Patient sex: F
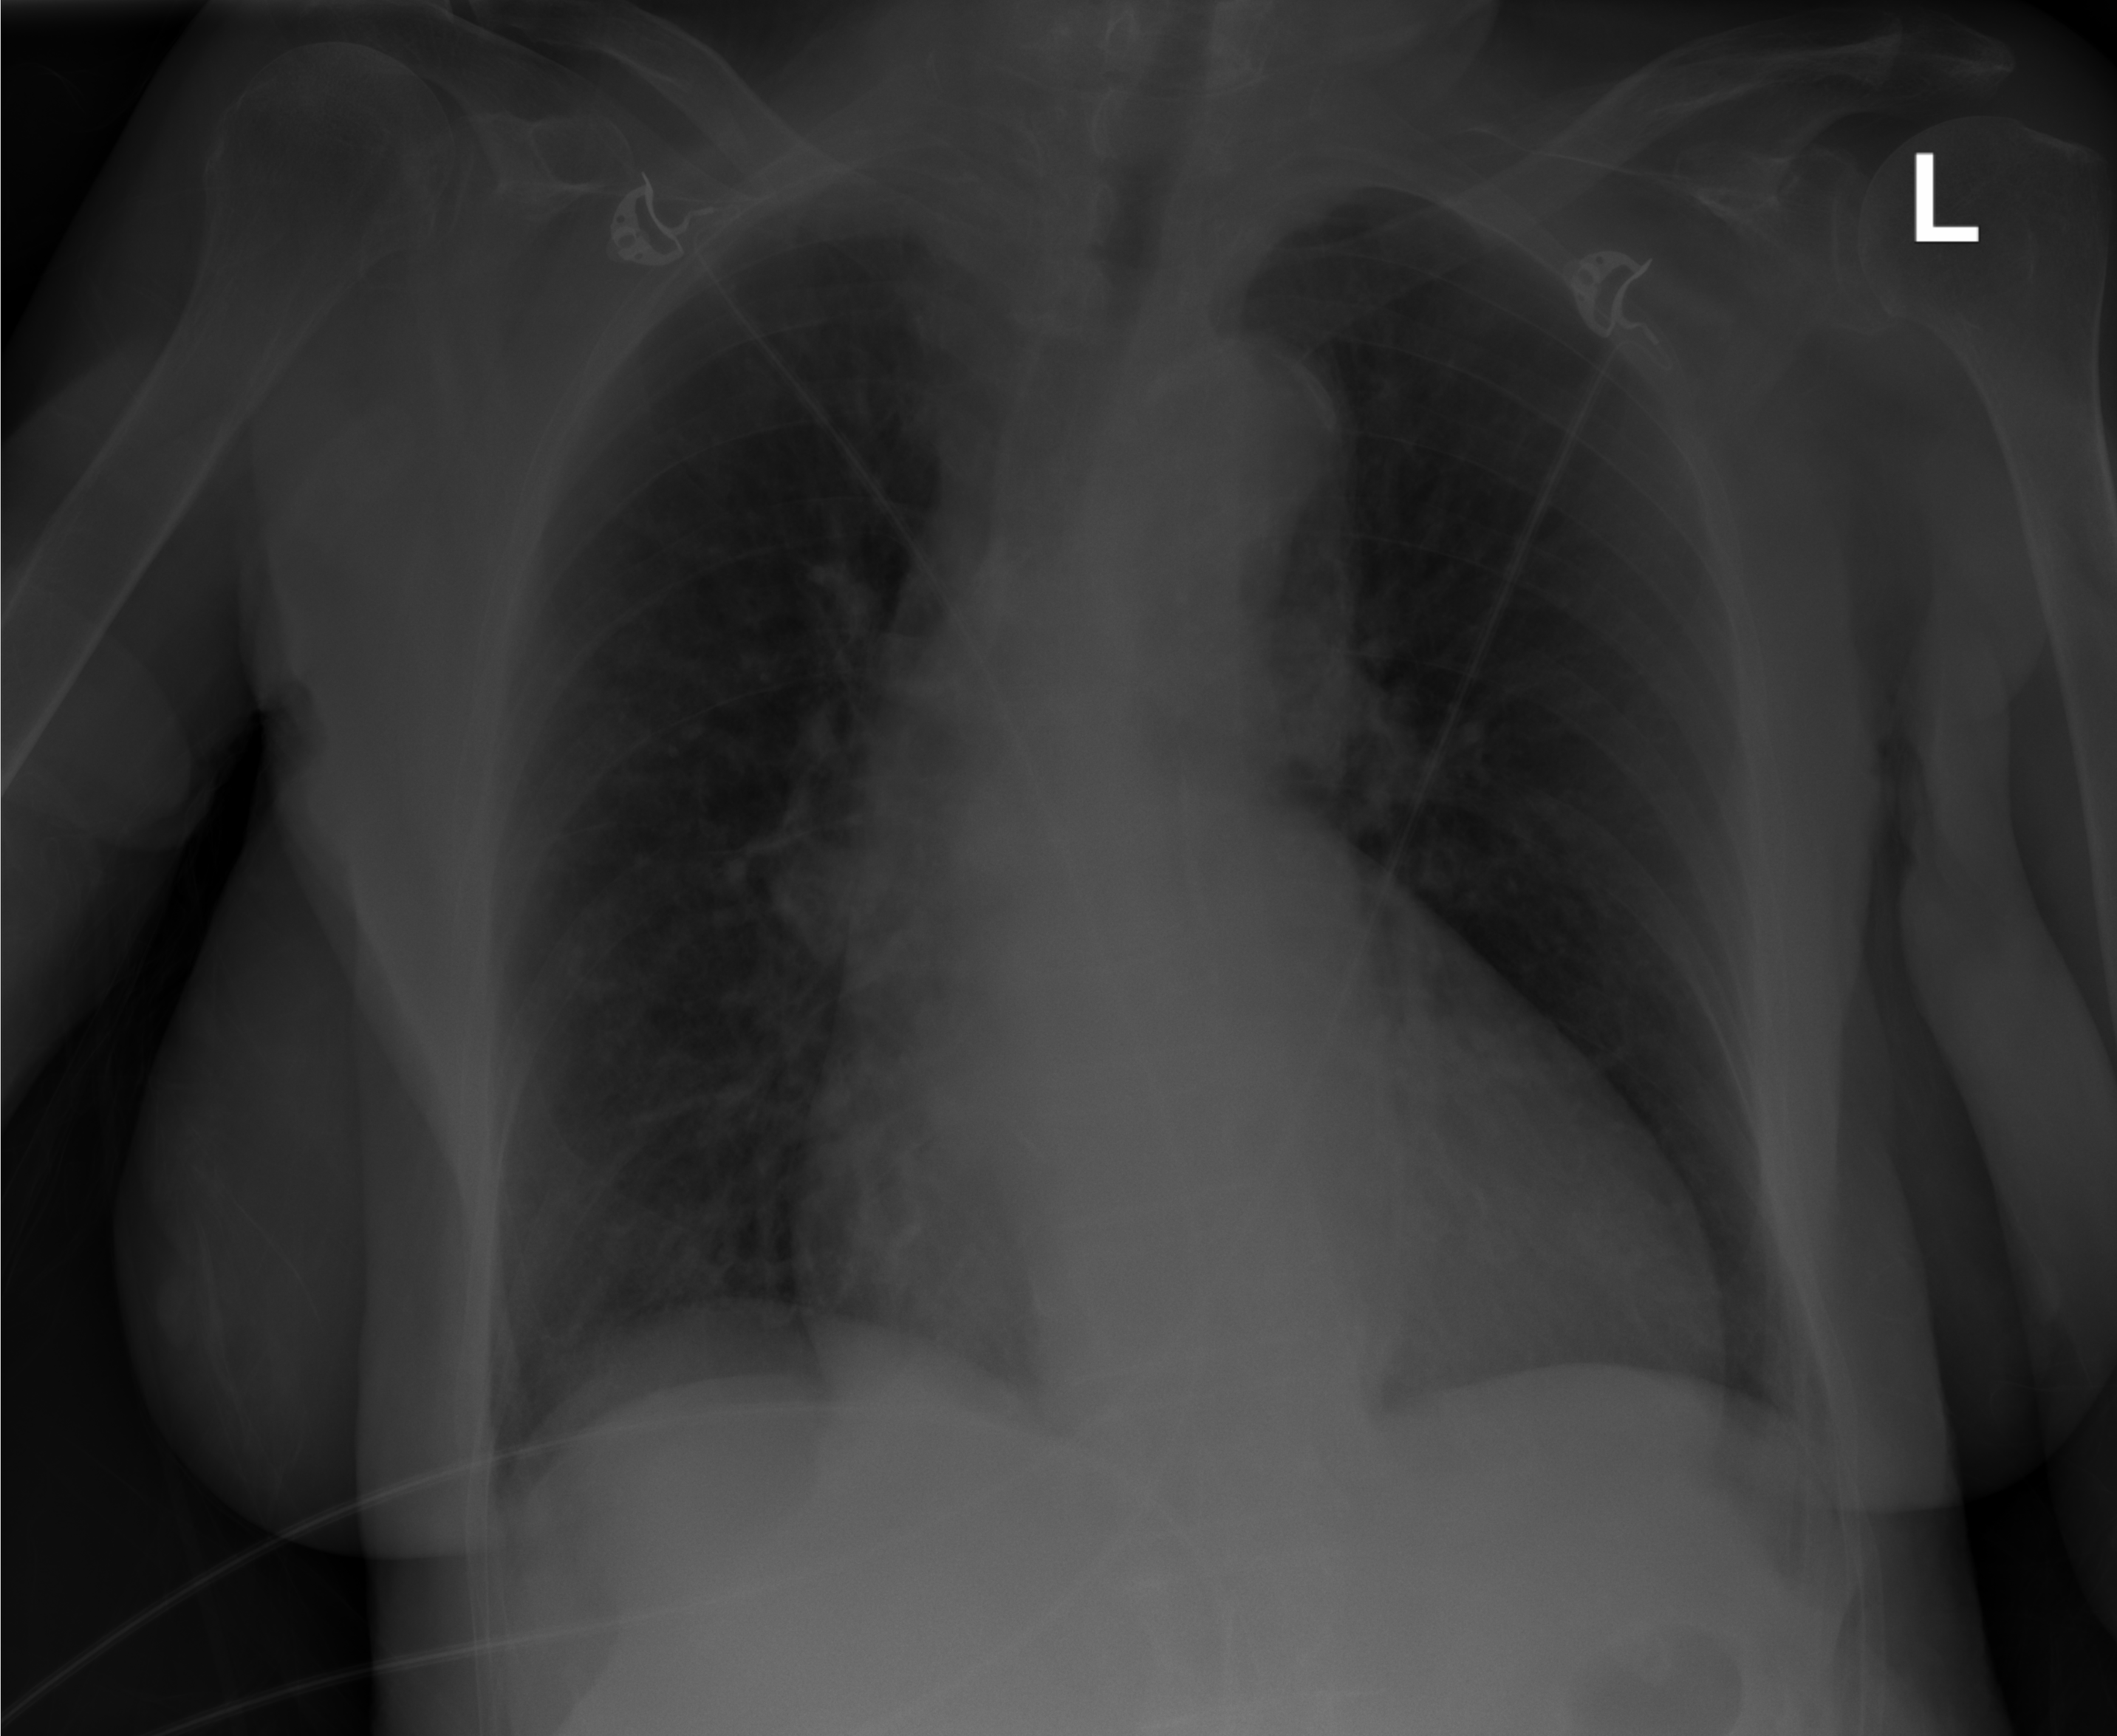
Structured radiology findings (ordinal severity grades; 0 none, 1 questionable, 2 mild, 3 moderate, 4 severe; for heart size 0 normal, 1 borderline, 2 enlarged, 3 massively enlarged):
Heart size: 2
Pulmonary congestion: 2
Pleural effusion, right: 0
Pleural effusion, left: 0
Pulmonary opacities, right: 0
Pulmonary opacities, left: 0
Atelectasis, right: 0
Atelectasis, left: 0